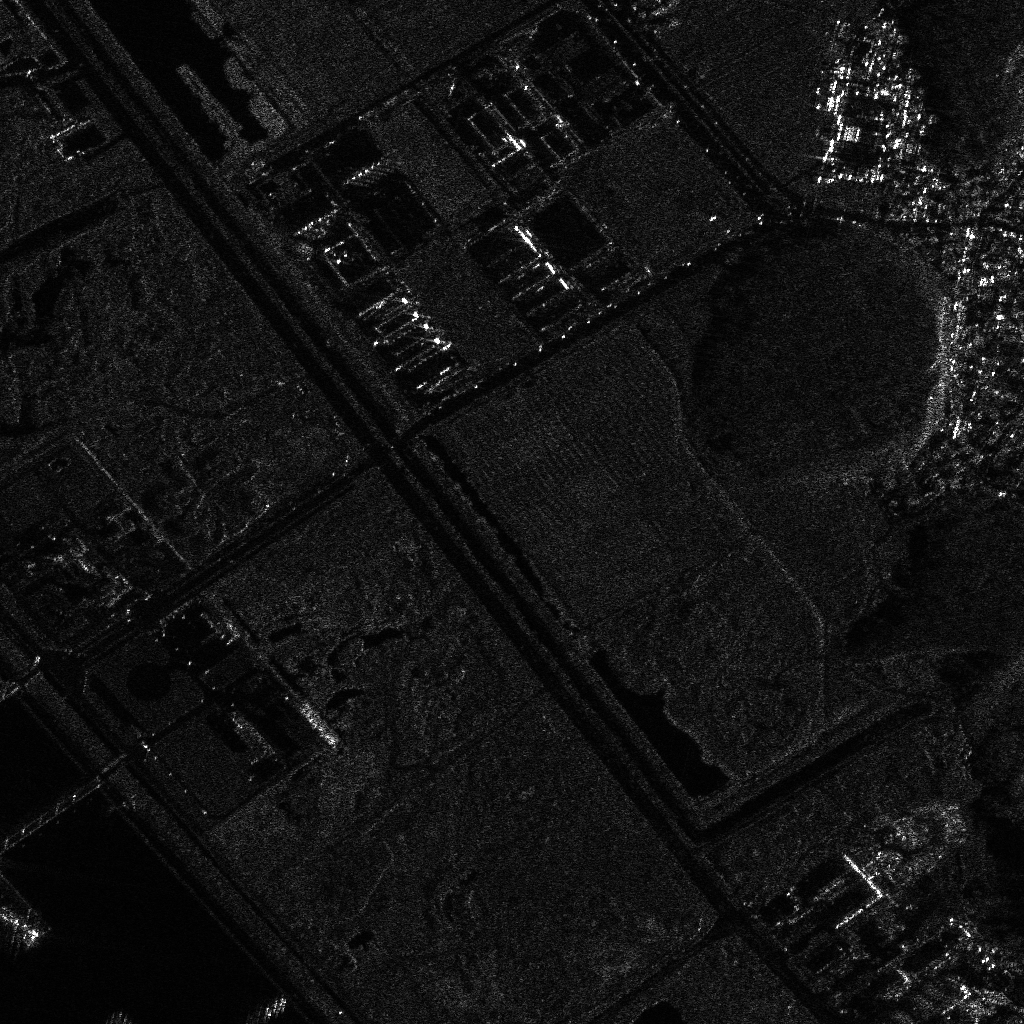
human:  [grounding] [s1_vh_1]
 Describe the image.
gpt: In the satellite image, there is  <ref>1 medium container </ref> <box>[[0, 89, 5, 92, 46]]</box> located at bottom left.